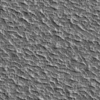
Label: not_dusty